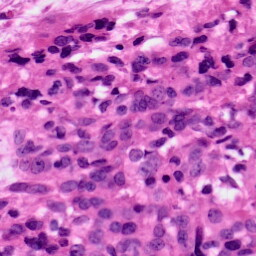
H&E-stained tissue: Ovarian